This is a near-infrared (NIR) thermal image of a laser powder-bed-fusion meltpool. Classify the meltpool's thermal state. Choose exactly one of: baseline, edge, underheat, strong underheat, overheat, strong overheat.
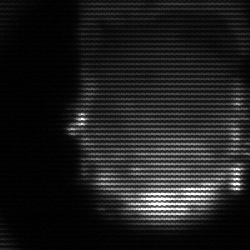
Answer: baseline